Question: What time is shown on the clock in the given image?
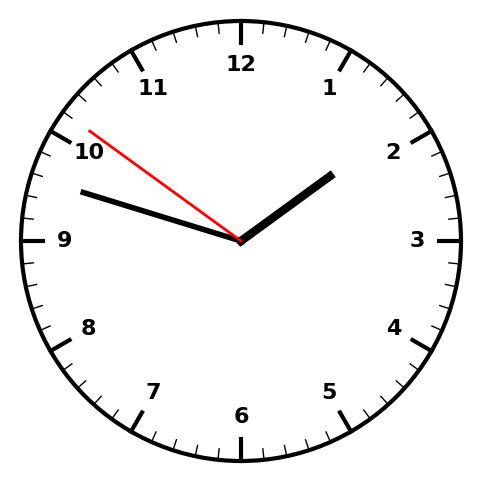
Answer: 01:47:51